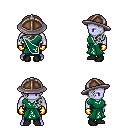
a pixel art fantasy rpg character, male body template, dark elf, purple skin, sash dress, metal pants, gray left-swept hairstyle, chain helm, gold gloves, black shoes, four views (front, back, left, right), 2x2 character sprite sheet, small pixel art, hard edges, no anti-aliasing